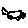
Label: car